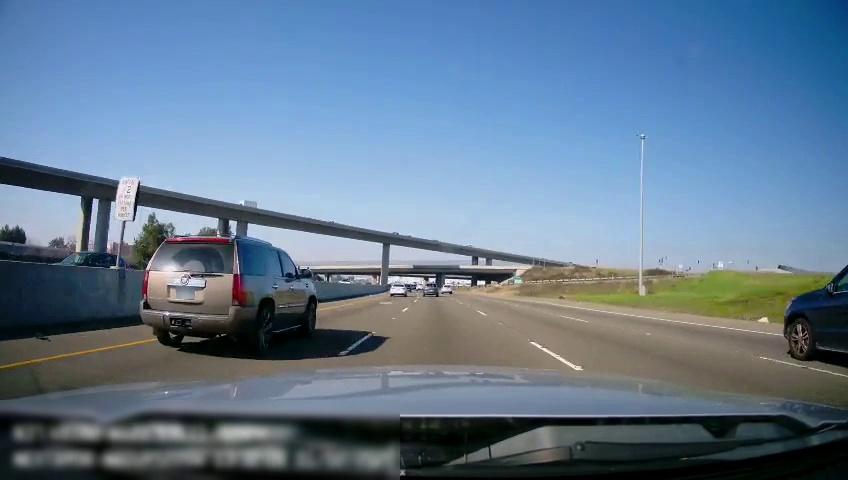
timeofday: Day
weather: Sunny
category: Vehicles | SUV
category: Vehicles | Truck
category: Drivable Space
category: Vehicles | SUV
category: Vehicles | SUV
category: Vehicles | SUV
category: Vehicles | Car
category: Vehicles | SUV
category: Lanes | Alternate Lane
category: Lanes | Current Lane
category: Lanes | Current Lane
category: Lanes | Alternate Lane
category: Lanes | Alternate Lane
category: Traffic | Signs